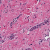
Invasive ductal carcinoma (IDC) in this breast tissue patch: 0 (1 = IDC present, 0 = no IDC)